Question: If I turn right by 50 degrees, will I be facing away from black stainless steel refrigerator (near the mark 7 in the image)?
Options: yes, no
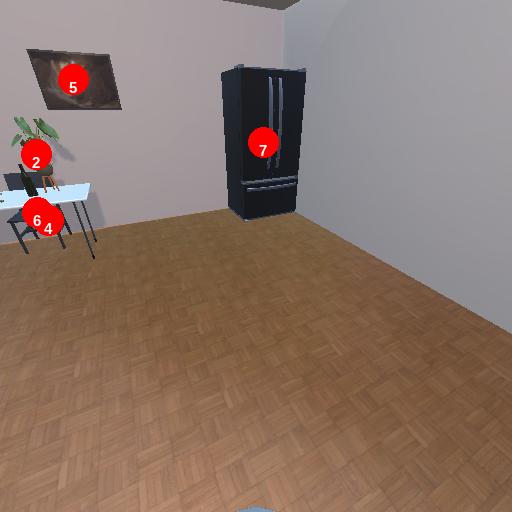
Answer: yes